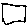
Label: square